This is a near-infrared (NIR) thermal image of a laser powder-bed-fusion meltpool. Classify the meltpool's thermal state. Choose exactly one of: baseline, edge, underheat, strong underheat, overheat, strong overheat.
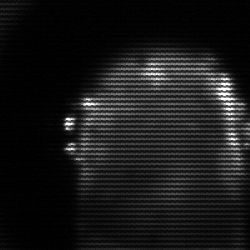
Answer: baseline